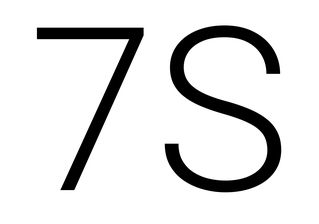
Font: Roboto_Light